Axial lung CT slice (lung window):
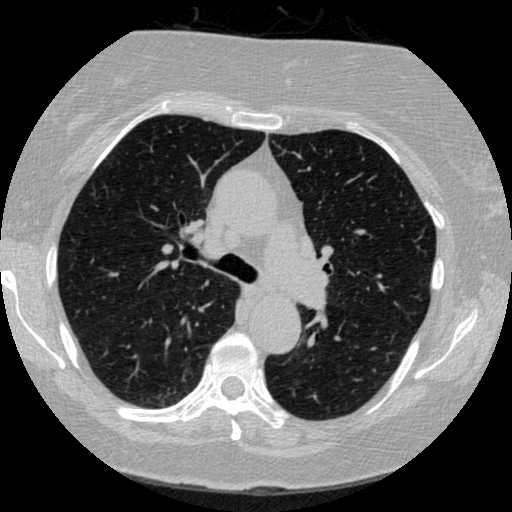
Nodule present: no